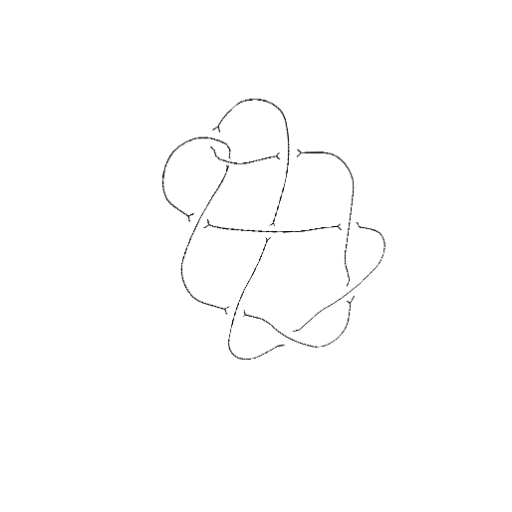
Crossing number: 9